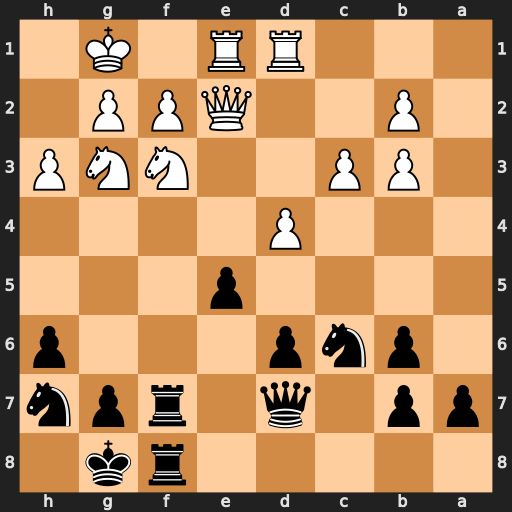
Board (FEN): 5rk1/pp1q1rpn/1pnp3p/4p3/3P4/1PP2NNP/1P2QPP1/3RR1K1
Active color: b
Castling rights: -
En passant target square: -
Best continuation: Rxf3 gxf3 Ng5